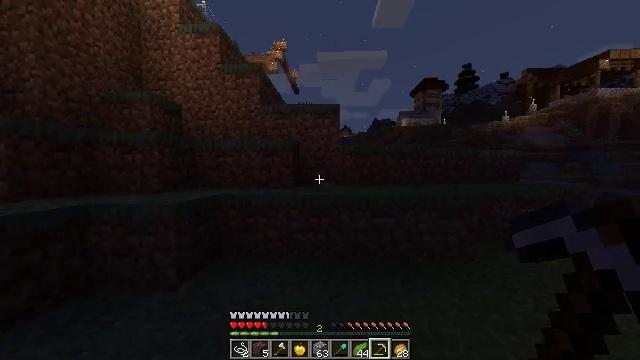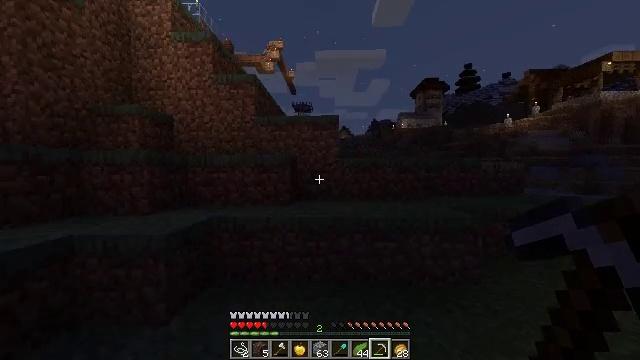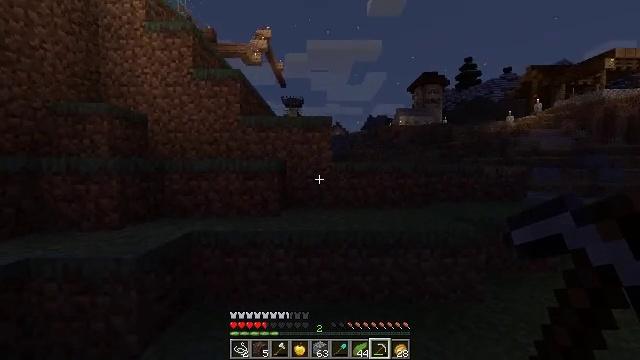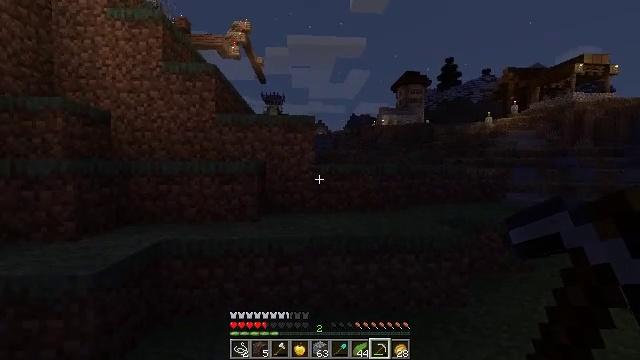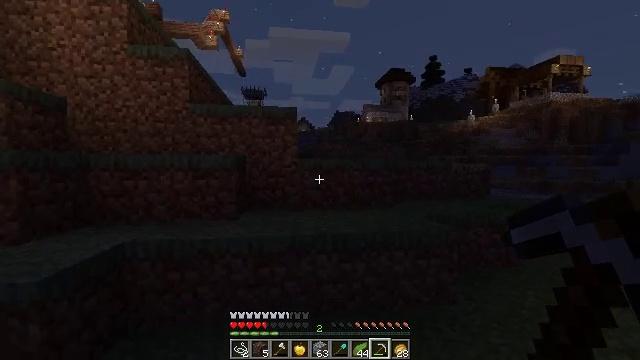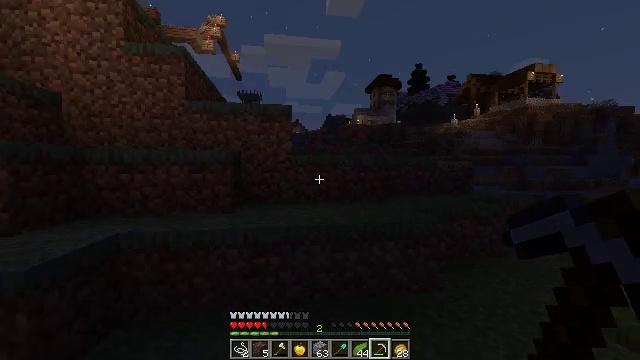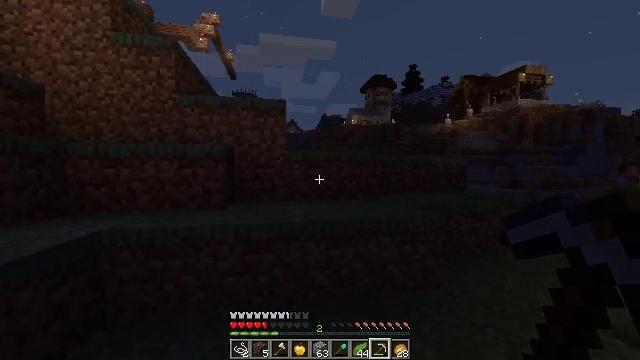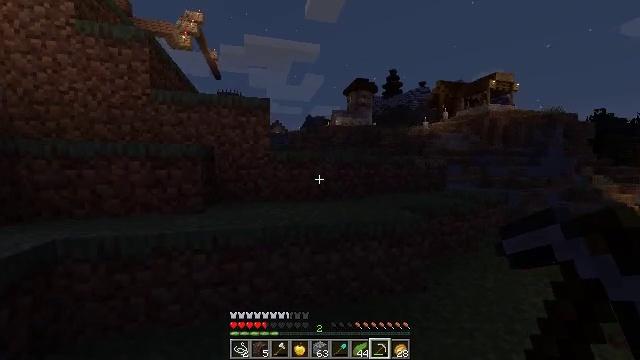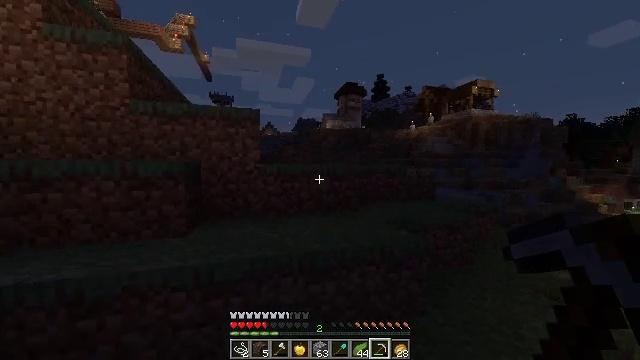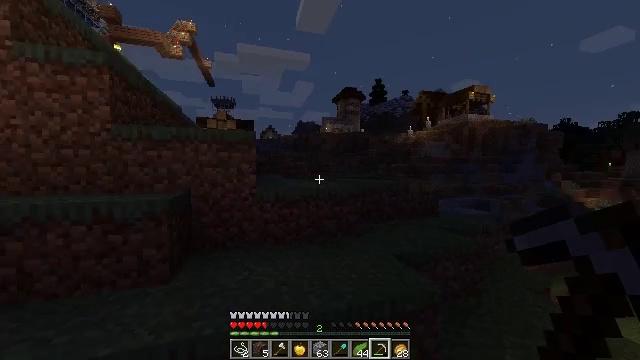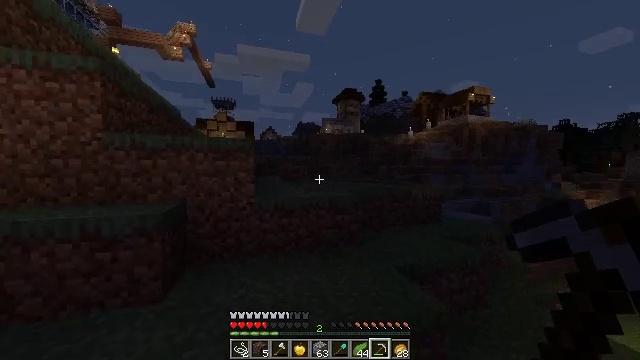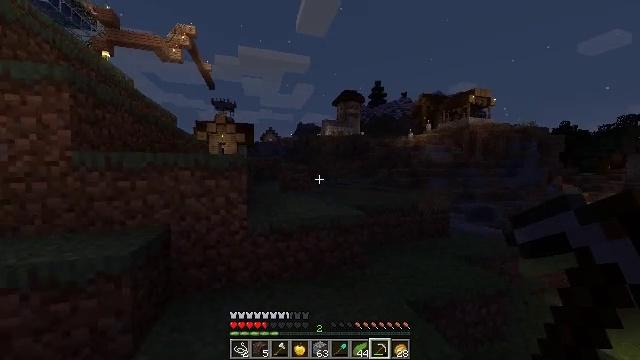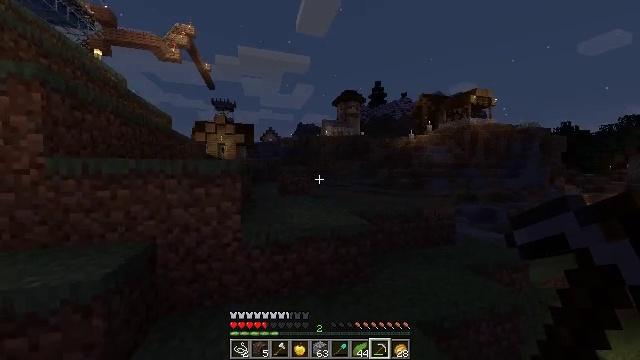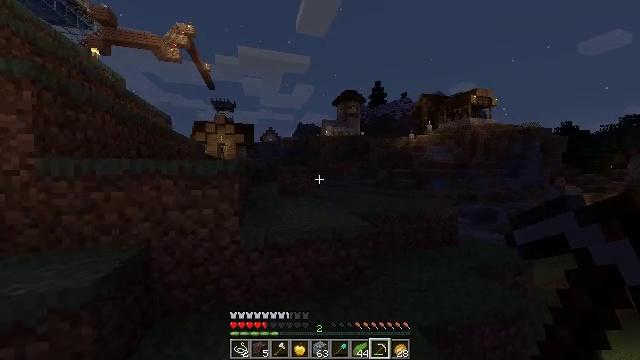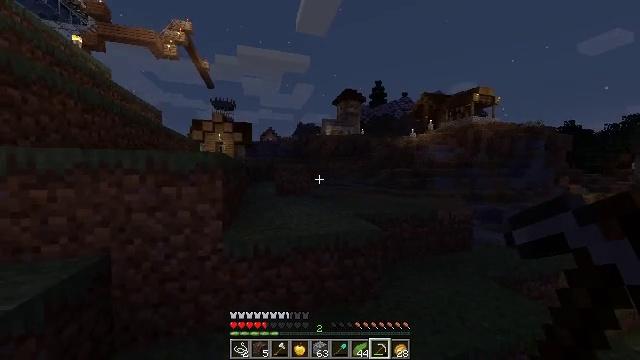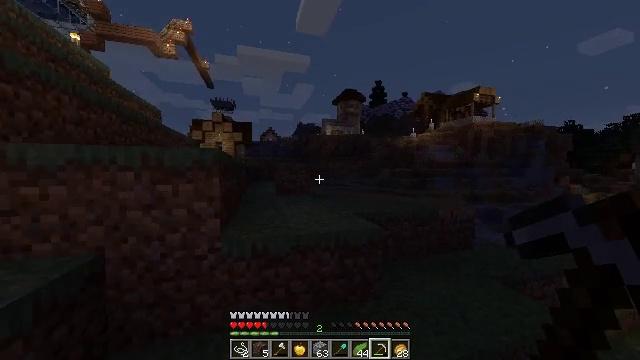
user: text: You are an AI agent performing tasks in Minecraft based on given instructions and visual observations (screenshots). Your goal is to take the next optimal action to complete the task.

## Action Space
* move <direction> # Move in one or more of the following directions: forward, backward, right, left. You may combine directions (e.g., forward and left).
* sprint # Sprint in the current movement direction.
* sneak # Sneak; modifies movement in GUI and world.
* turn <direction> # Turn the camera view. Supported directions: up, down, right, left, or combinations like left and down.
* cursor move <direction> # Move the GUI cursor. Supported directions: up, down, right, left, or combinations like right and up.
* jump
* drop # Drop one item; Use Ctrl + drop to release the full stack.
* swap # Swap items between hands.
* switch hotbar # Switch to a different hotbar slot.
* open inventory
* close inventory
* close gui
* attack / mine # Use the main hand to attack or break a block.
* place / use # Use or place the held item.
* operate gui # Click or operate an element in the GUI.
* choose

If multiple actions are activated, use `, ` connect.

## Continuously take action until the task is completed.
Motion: motion action
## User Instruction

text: Open a crafting table and craft the heavy weighted pressure plate.
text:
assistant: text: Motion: move forward, jump
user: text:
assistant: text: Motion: move forward, turn right, jump
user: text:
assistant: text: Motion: move forward, turn right, jump
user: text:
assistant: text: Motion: move forward, sprint, turn right, jump
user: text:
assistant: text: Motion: move forward, sprint, turn right, jump
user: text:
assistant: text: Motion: move forward, sprint, turn right, jump
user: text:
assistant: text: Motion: move forward, sprint, turn right, jump
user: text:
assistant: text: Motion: move forward, turn right, jump
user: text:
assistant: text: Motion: move forward, jump
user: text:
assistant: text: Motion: move forward, jump
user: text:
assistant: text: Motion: move forward, jump
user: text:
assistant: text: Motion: move forward, jump
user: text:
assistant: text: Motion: move forward, jump
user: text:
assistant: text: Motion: move forward, jump
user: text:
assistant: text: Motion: move forward, jump
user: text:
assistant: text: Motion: move forward, jump
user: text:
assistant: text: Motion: move forward, jump
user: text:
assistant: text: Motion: move forward, sprint, jump
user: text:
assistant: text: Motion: move forward, sprint, jump
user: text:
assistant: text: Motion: move forward, sprint, jump
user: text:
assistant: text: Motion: move forward, jump
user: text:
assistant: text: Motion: move forward, jump
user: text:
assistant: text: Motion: move forward, jump
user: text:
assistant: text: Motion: move forward, jump
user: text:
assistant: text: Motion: move forward, turn left, jump
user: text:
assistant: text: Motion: move forward, turn left, jump
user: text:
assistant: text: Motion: move forward, sprint, turn left, jump
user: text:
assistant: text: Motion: move forward, sprint, turn left and up, jump
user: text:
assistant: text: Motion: move forward, sprint, turn left and up, jump
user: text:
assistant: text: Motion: move forward, sprint, turn left, jump